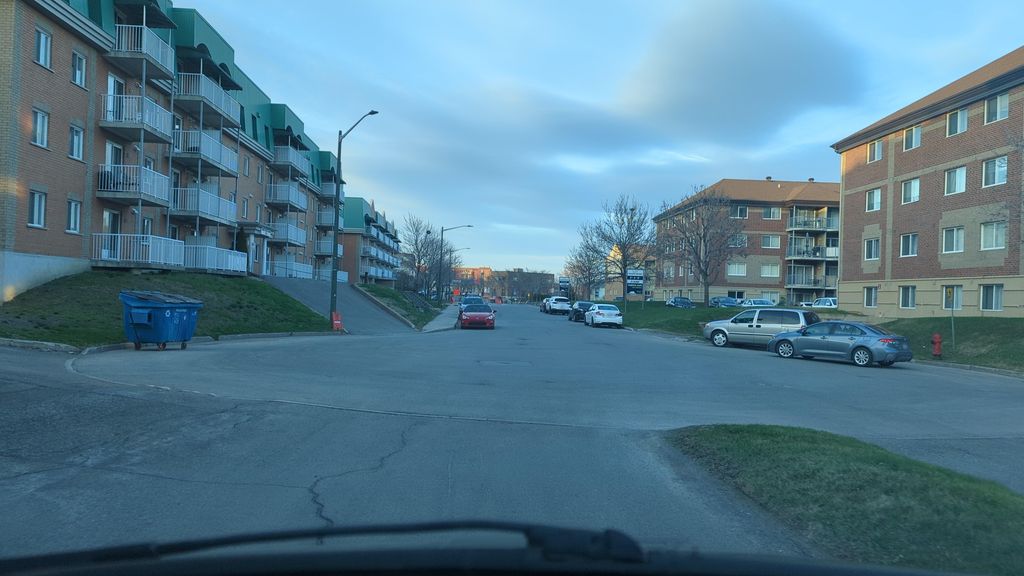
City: quebec_city